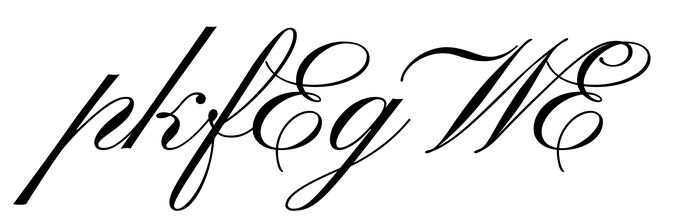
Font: PinyonScript-Regular